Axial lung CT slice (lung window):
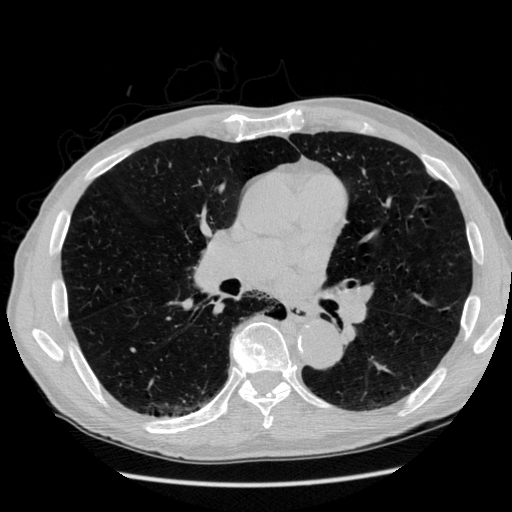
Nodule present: no